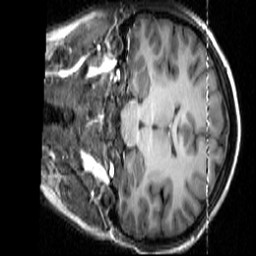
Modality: T1w
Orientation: coronal
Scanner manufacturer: ge
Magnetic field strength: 3 T
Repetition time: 0.008996 s
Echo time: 0.001828 s